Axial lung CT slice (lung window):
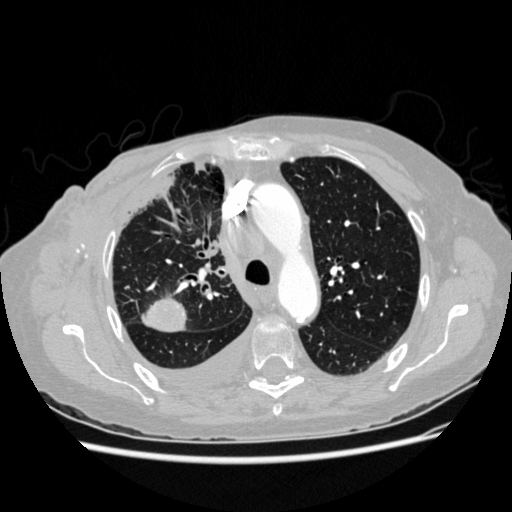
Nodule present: yes
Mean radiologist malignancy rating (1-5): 4